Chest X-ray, PA view. Patient: 58 years old, sex M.
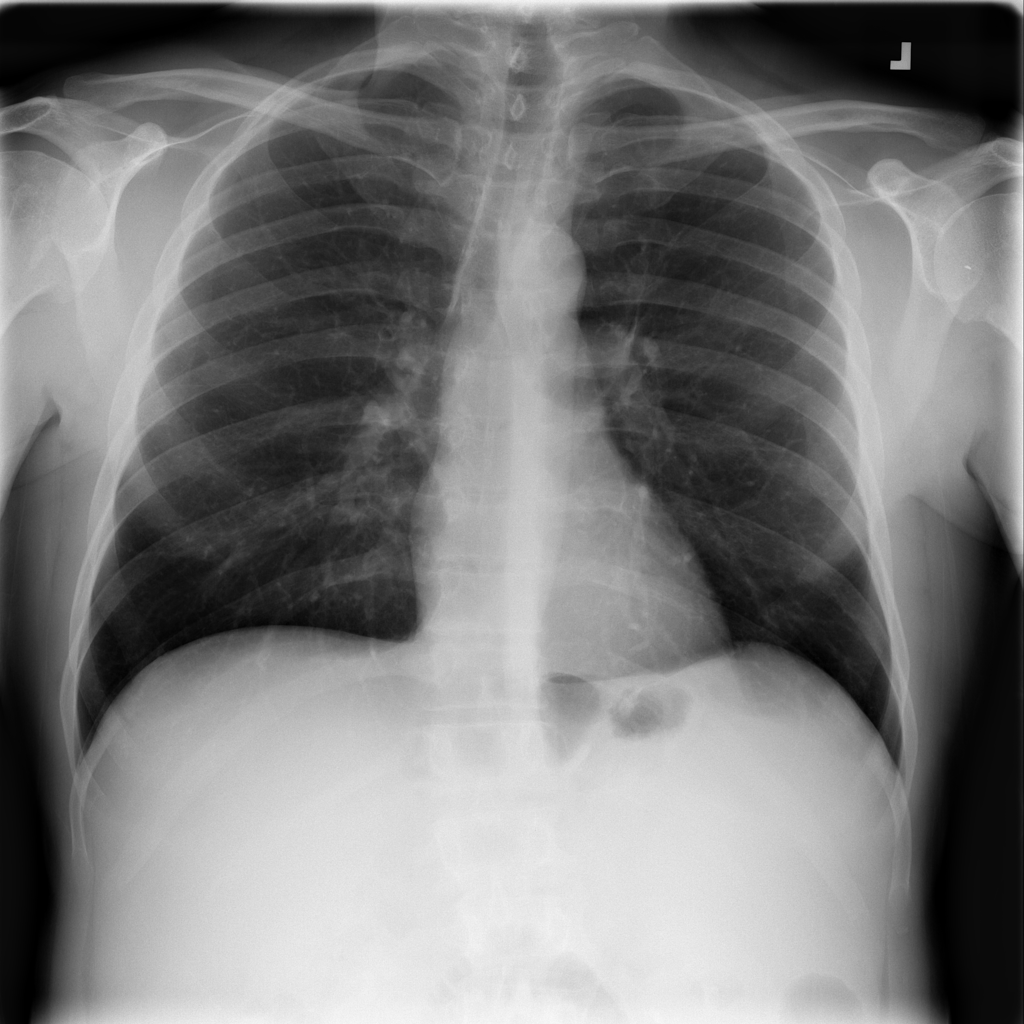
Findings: No Finding